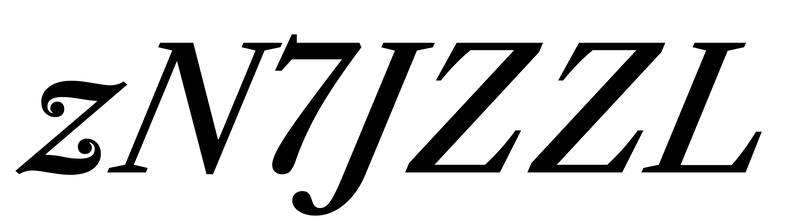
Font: LibreCaslonText-Italic_Medium_Italic